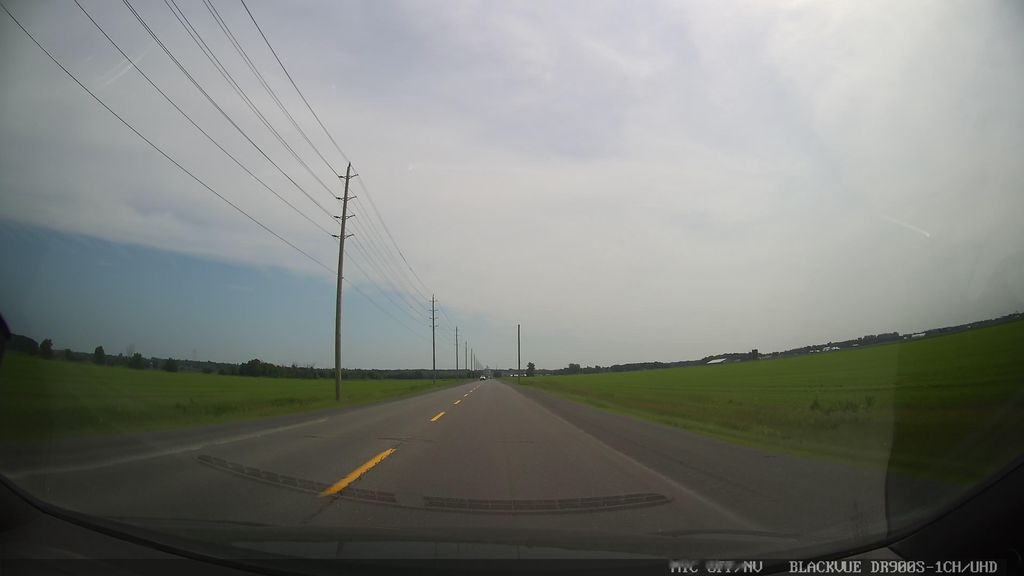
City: ottawa-gatineau